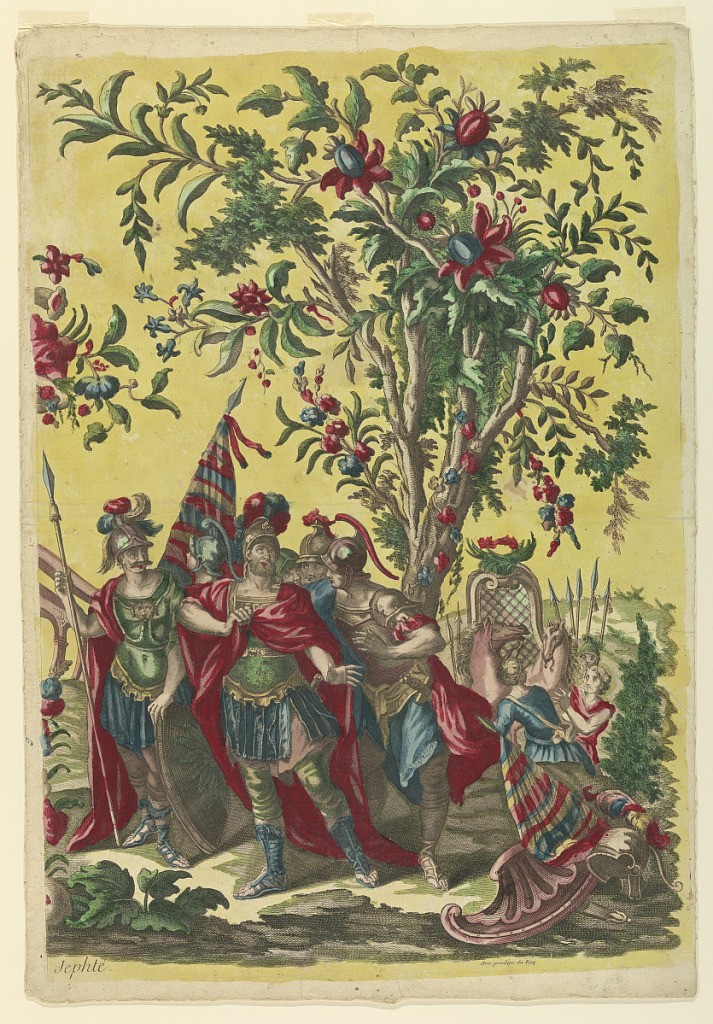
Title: The Vow of Jephthah
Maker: Gerard Jean Baptiste Scotin, the Younger, 1698–after 1744
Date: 1725–45
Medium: Hand-colored etching with watercolor on paper
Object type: Print
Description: Right portion of panel. Shows Jephthah standing with his eyes uplifted and one hand stretched out, among other men in armor, on a hill, beneath a tree. Below the hill, at right, are three soldiers and a chariot drawn by two horses.